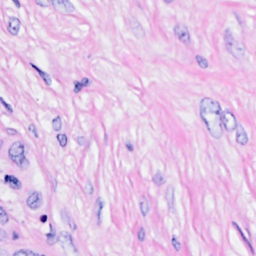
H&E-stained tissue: Breast